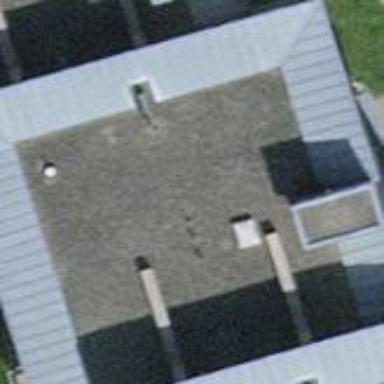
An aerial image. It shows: Building with flat roof.